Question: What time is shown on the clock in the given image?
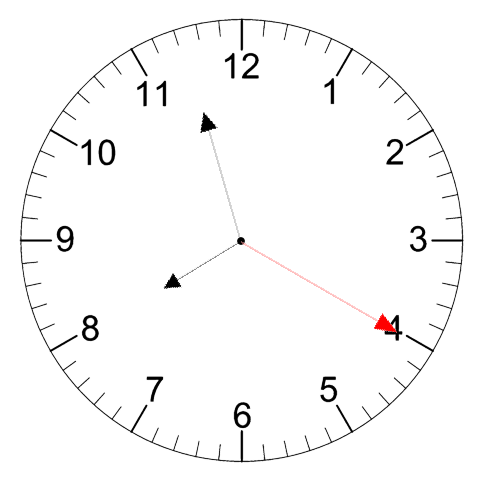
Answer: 07:57:20